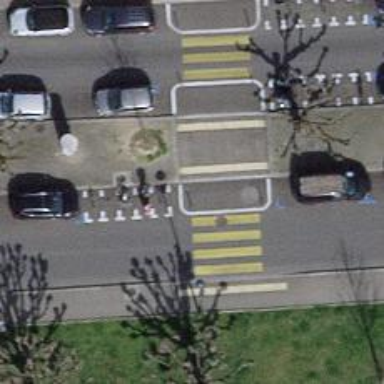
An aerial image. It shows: Uncontrolled road crossing.